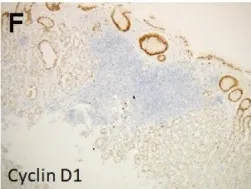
Pathological images in Case 2. (f): Cyclin D1.
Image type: pathology (immunostaining)